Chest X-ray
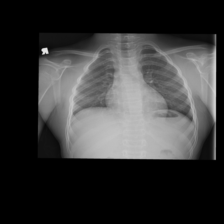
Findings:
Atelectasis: negative
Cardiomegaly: negative
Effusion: negative
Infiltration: positive
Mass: negative
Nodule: negative
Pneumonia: negative
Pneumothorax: negative
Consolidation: negative
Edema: negative
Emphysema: negative
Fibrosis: negative
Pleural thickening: negative
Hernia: negative